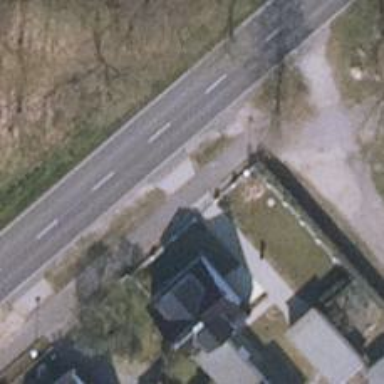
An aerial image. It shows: Paved driveway road for service purposes.